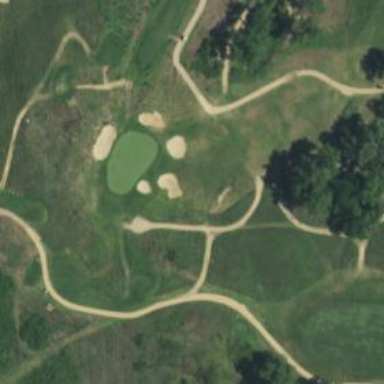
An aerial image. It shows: Golf hole.